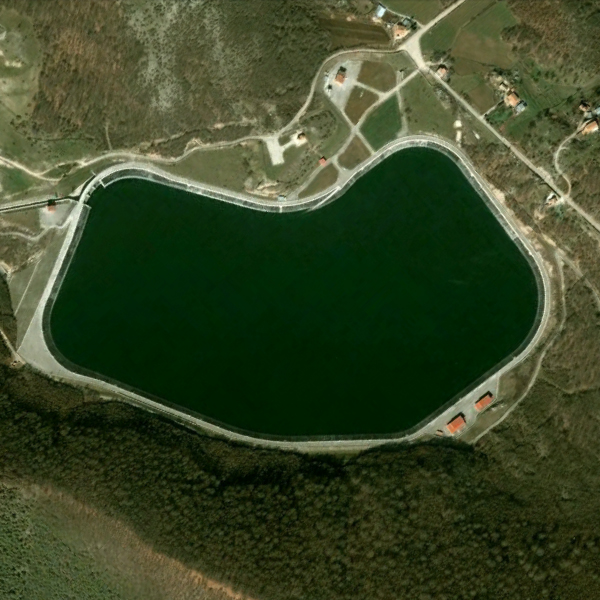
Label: Pond